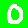
Digit: 0